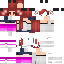
A female human skin with medium skin, wearing brown long hair dressed in a red hoodie and brown skirt, featuring a closed mouth.